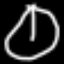
Label: clock